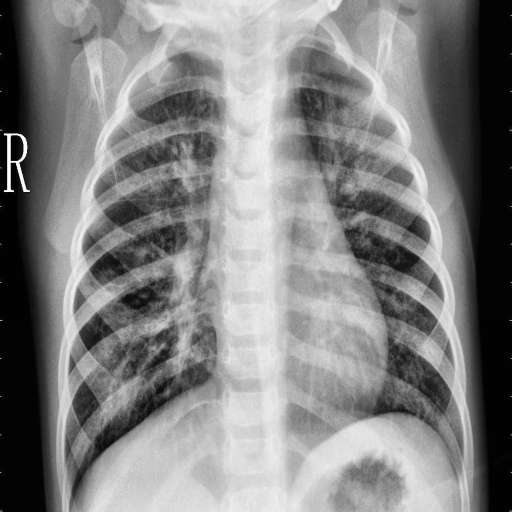
Finding: PNEUMONIA